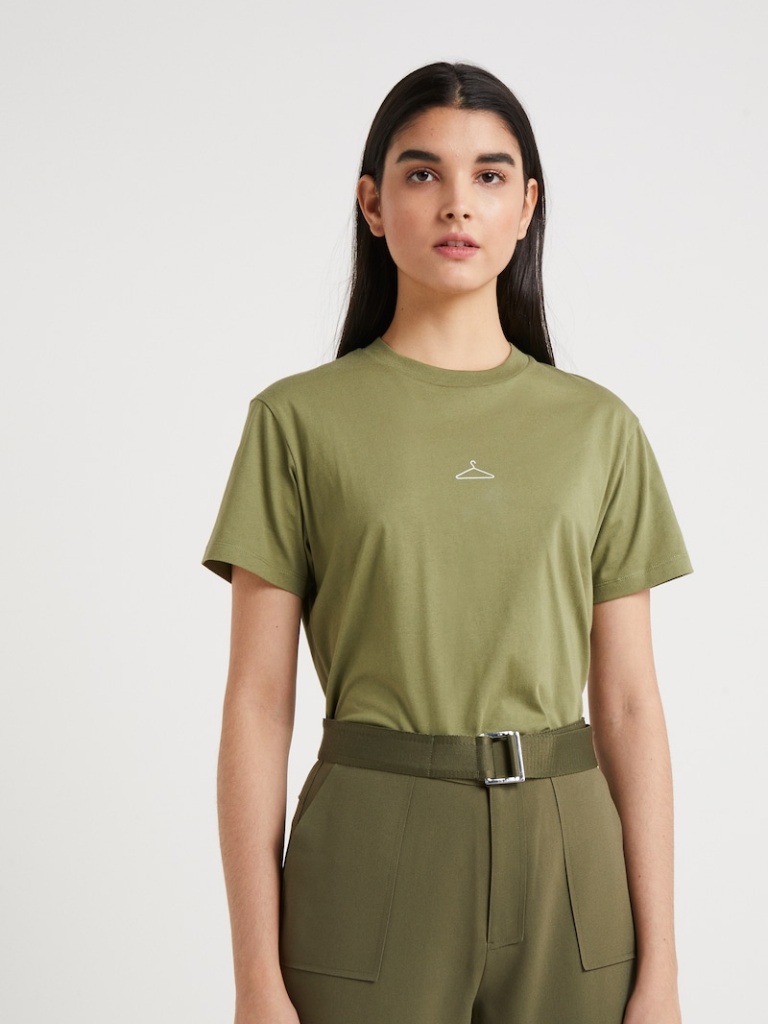
cotton relaxed short sleeve hip length Fully Tucked in crew t-shirt